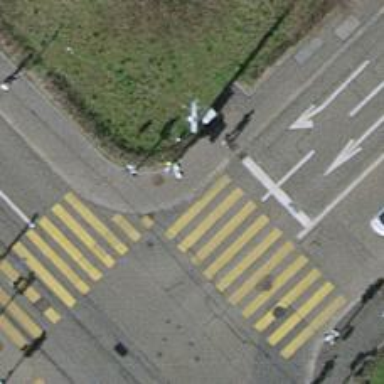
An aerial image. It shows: Kerb barrier.